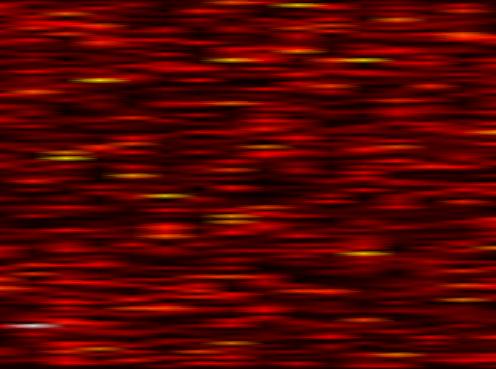
Label: UFMC